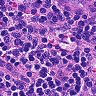
Metastatic tissue present: no